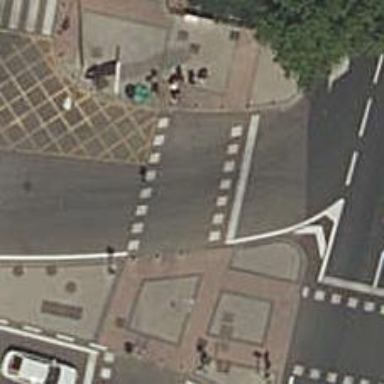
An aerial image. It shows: Crossing with traffic signals.